Aerial crown-view tile of a tropical tree (Barro Colorado Island, Panama), acquired 20250124:
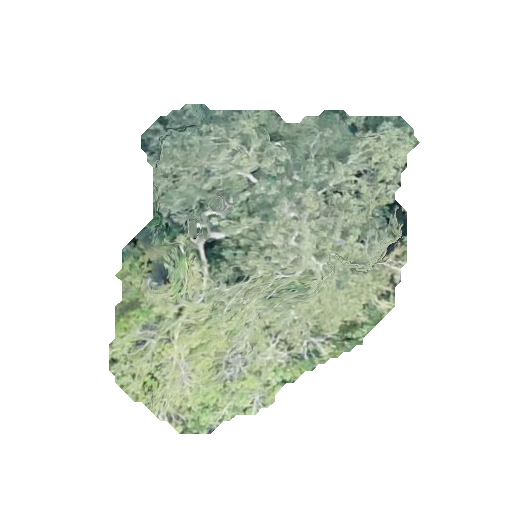
Species: Astronium graveolens
GBIF accepted scientific name: Astronium graveolens
Crown area: 109.726 m²